Question: '''
.image {
background-image: url('task pic 1.jpeg'), url('task pic 2.jpeg'), url('task pic 3.jpeg');
background-position: left bottom, left top, center;
background-repeat: no-repeat, no-repeat, no-repeat;
margin-top: 50px;
margin-right: -200px;
margin-left: 800px;
padding: 300px;
border: 100%;
width: auto;
background-size: auto;
position: relative;
}
'''

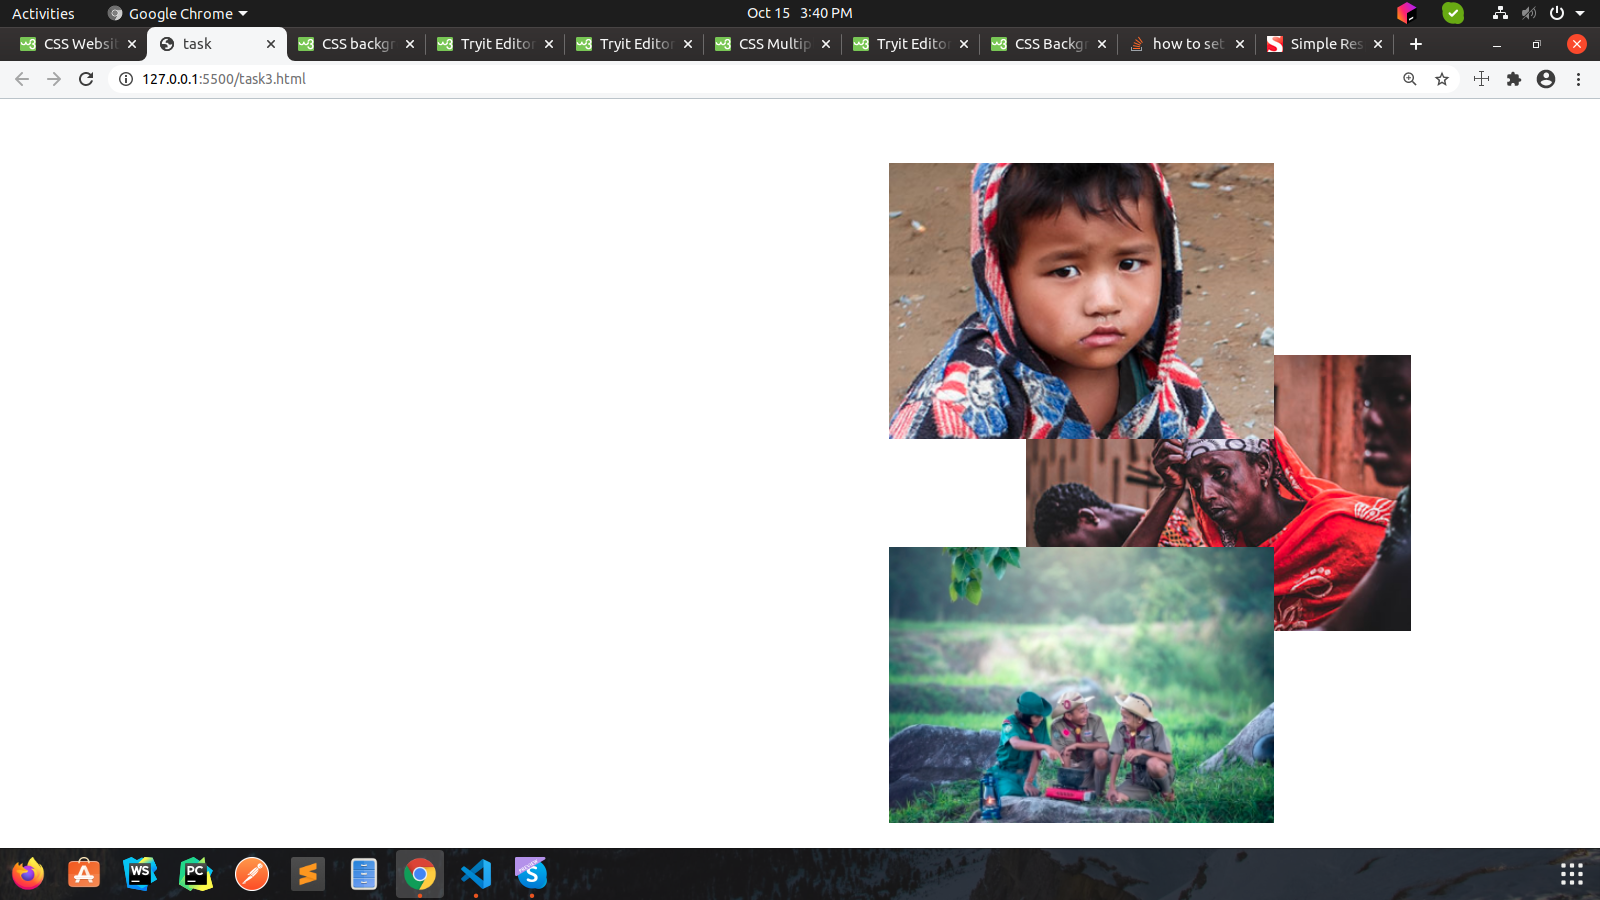
Answer: You can set a static width/height using 'background-size':
'''
body {
margin: 0;
}
.image {
background-image: url('https://www.enterprise.ca/content/dam/ecom/general/Homepage/inspiration-banff-ca.jpg.wrend.1280.720.jpeg'), url('https://www.enterprise.ca/content/dam/ecom/general/Homepage/inspiration-banff-ca.jpg.wrend.1280.720.jpeg'), url('https://www.enterprise.ca/content/dam/ecom/general/Homepage/inspiration-banff-ca.jpg.wrend.1280.720.jpeg');
background-position: 0 0, 0 200px, 100px 100px;
background-repeat: no-repeat;
background-size: 300px;
width: 500px;
height: 500px;
position: relative;
}
'''
'''
<div class="image"></div>
'''